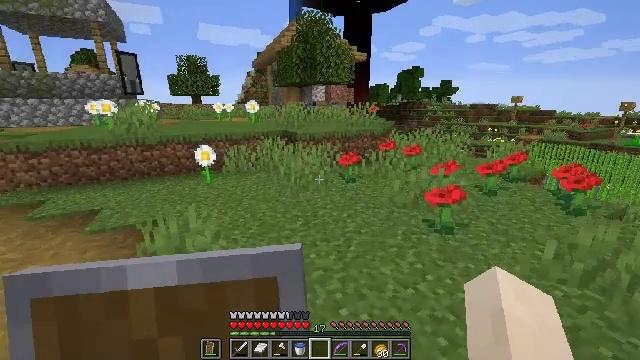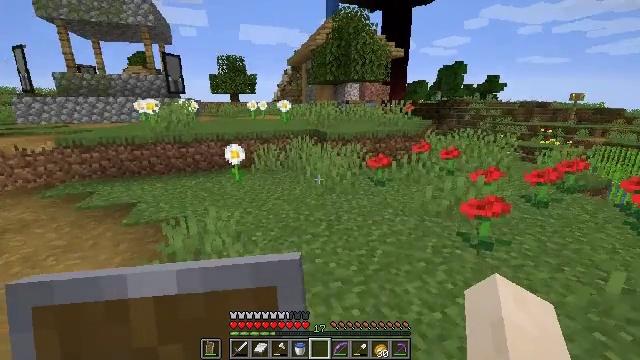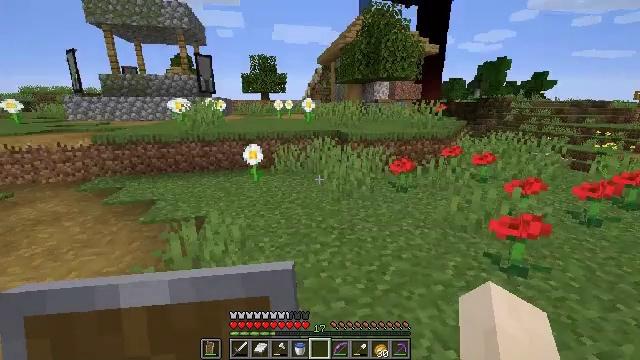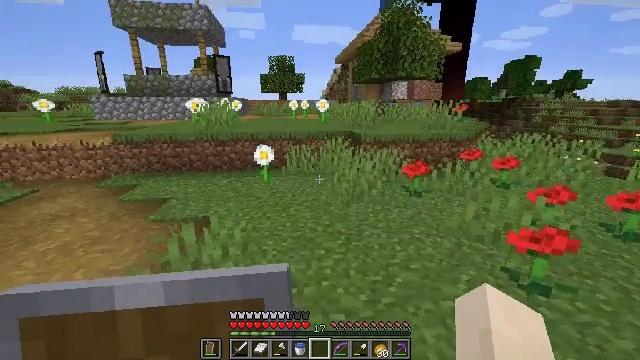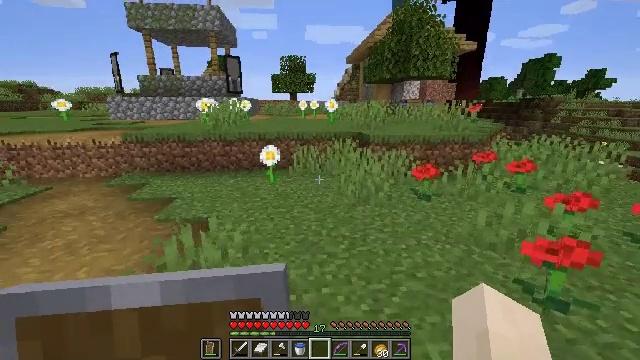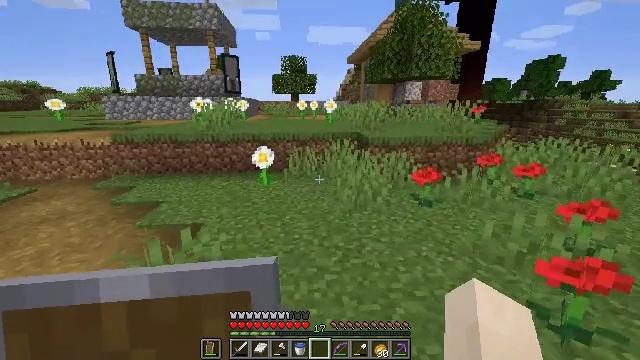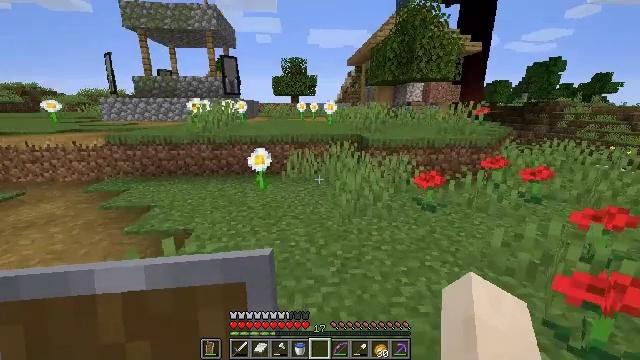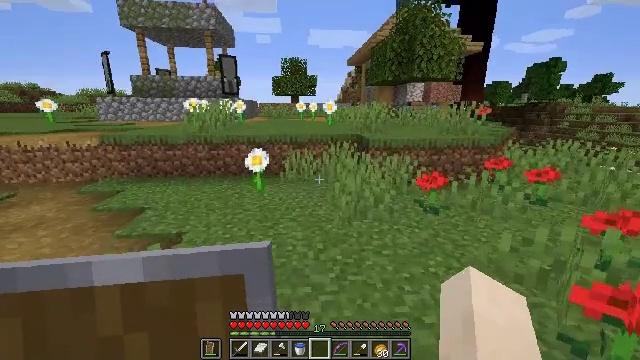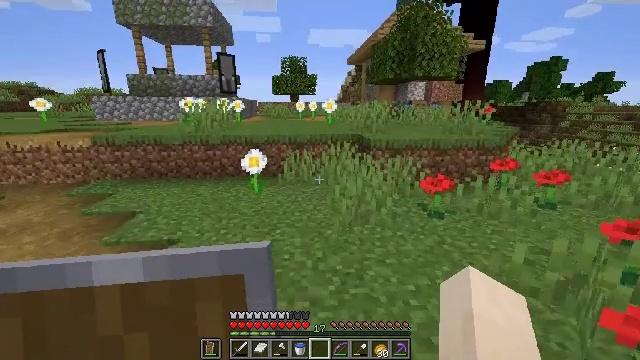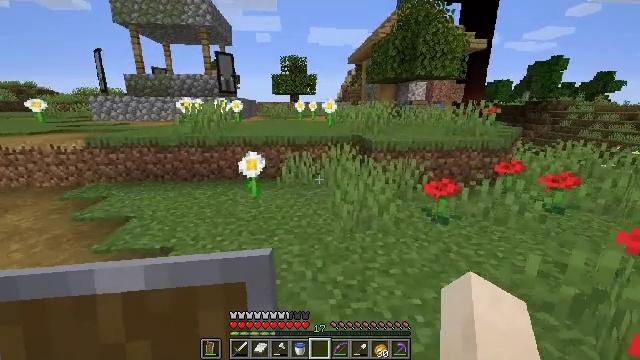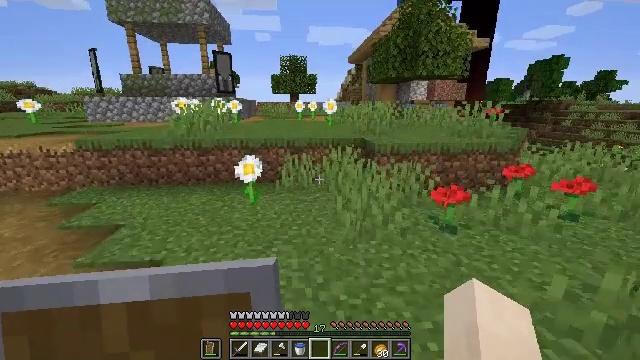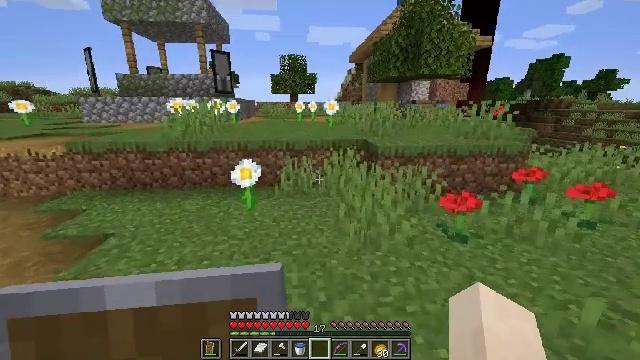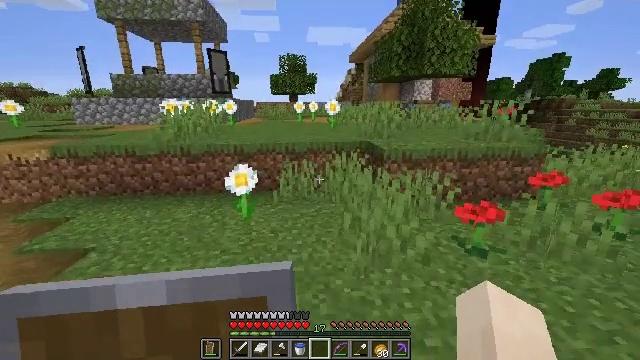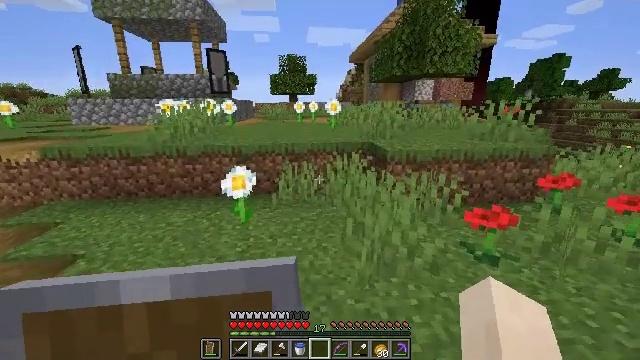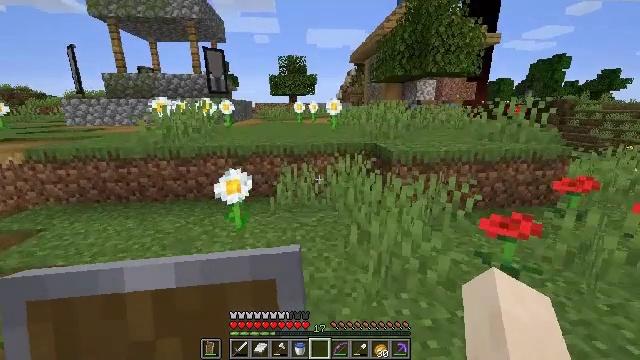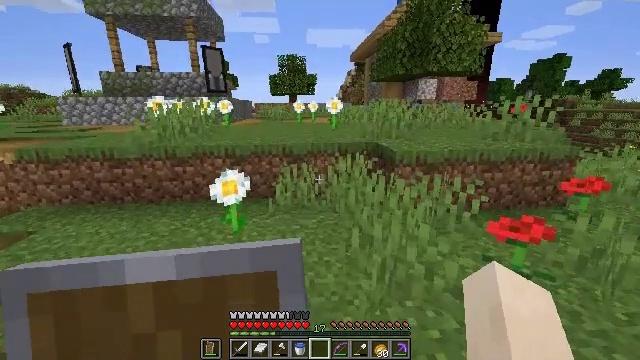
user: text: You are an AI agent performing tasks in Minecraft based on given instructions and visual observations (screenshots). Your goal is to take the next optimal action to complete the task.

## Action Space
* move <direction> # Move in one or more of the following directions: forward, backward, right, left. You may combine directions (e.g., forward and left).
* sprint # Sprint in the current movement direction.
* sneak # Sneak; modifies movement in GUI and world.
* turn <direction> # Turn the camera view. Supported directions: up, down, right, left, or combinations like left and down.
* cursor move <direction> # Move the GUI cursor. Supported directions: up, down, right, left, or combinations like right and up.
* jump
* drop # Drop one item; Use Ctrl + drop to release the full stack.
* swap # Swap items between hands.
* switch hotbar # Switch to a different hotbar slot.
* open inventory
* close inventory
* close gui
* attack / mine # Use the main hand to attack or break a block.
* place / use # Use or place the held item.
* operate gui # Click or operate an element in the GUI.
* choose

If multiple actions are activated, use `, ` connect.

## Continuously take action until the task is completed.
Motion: motion action
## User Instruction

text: Collect sand to make glass.
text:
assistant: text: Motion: move forward and move right, turn left
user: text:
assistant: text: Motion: move forward and move right, turn left
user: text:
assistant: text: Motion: move forward and move right, turn left
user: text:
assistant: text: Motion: move forward, turn left
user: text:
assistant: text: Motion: move forward
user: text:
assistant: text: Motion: move forward
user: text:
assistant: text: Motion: move forward
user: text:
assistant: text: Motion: move forward
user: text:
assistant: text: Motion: move forward
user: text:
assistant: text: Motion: move forward
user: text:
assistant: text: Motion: move forward
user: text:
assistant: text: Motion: move forward
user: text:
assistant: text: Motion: move forward
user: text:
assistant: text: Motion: move forward
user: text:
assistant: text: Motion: move forward
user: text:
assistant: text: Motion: move forward
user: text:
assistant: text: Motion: move forward
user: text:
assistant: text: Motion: move forward
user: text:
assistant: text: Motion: move forward
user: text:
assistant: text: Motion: move forward
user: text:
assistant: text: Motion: move forward
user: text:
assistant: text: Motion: move forward
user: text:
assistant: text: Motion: move forward
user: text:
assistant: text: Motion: move forward
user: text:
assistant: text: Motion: move forward
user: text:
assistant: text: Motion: move forward
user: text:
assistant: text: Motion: move forward
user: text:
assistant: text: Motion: move forward
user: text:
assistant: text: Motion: move forward, jump
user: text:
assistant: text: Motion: move forward, jump